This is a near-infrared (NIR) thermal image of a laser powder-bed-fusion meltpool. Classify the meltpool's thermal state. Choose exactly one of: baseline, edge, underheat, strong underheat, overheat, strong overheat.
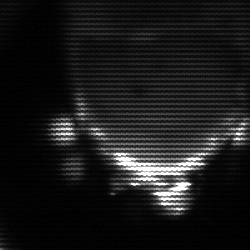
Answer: edge